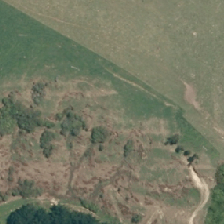
Land cover: low_producing_grassland